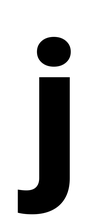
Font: Roboto_Black